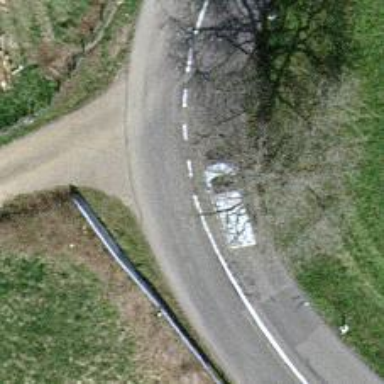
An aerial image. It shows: Tertiary road.